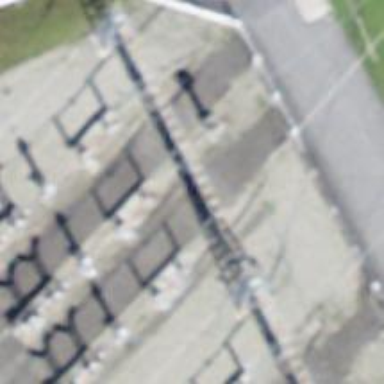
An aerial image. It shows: Insulator used in power equipment.